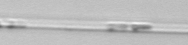
Label: Leptocylindrus